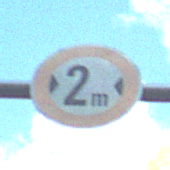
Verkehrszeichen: TatsaechlicheBreite2
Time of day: MorningAfternoon
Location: Outdoor (Urban)
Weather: PartlyCloudy
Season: NotSpecified
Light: Natural